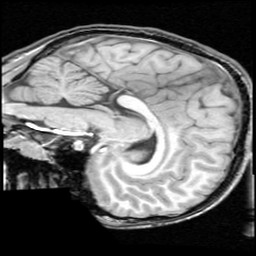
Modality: T1w
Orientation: sagittal
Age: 13
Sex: male
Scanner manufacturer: ge
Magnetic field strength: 1.5 T
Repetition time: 0.03333 s
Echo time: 0.008 s